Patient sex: M
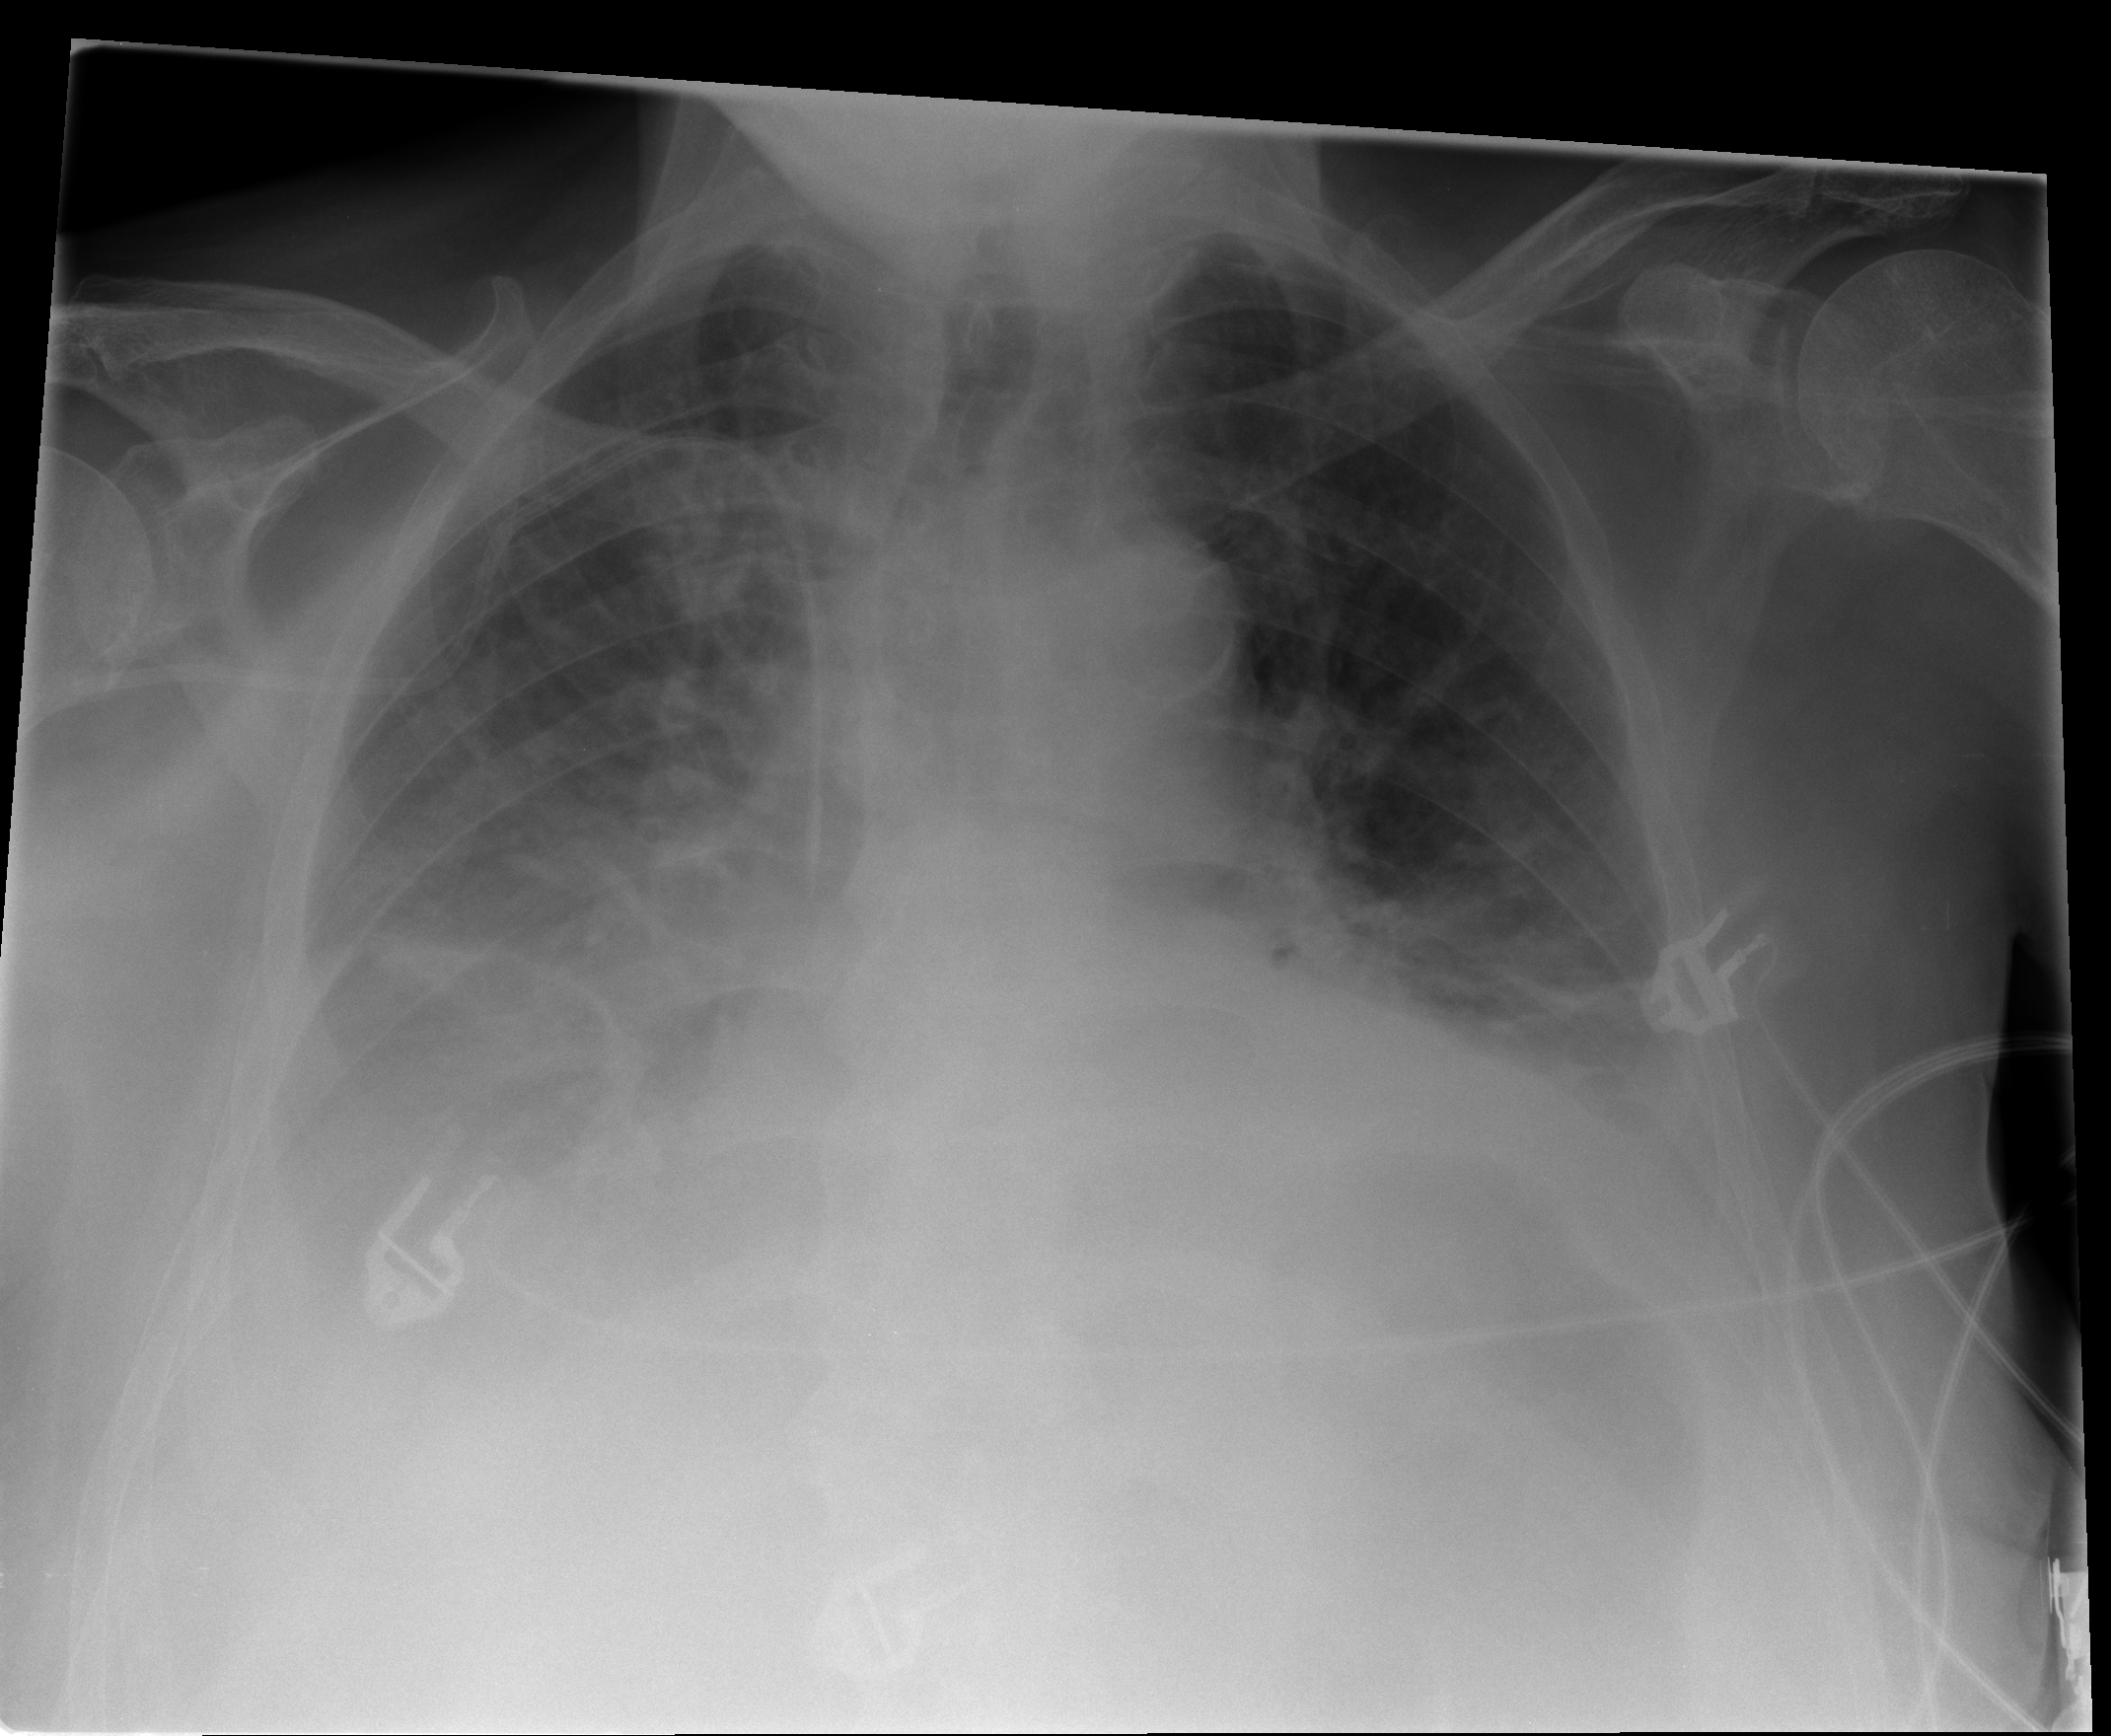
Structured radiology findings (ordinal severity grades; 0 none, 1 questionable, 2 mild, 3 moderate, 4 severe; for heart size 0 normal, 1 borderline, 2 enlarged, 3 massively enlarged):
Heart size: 2
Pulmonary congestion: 2
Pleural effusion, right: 3
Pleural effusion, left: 2
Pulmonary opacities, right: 4
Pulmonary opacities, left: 3
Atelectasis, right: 2
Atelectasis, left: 2